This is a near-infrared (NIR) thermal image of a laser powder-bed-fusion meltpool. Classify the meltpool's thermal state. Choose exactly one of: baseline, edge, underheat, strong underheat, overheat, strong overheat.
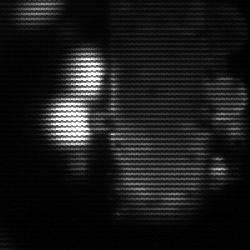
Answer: strong underheat